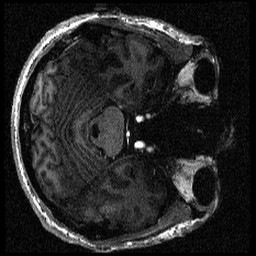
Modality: T1w
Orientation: axial
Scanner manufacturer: siemens
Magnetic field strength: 6.98 T
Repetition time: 2.5 s
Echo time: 0.00306 s